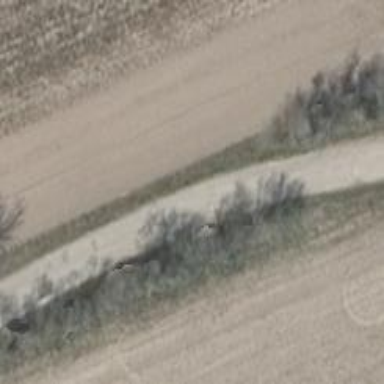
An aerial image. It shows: Track with grade 2 gravel surface.